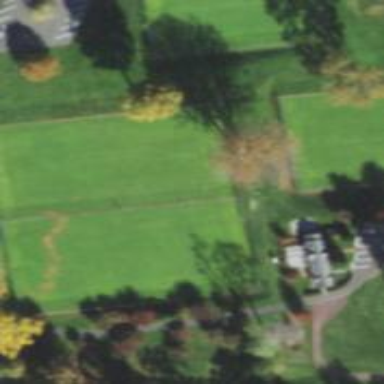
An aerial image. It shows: Lush grassy golf green.